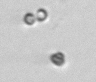
Label: Phaeocystis